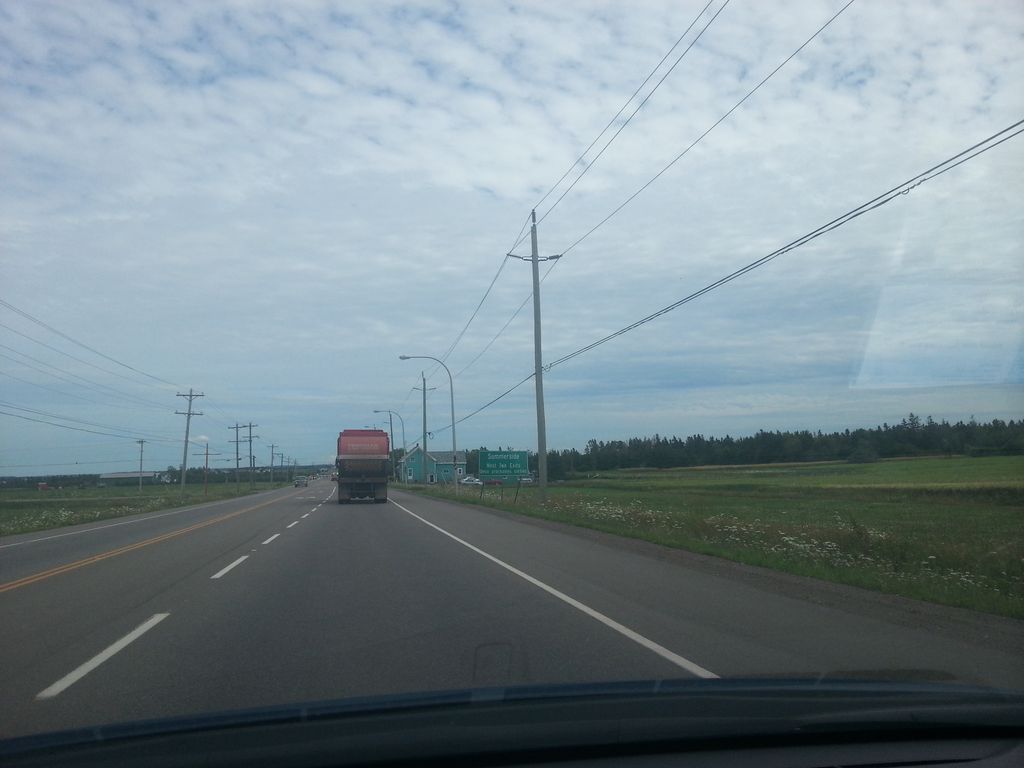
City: charlottetown